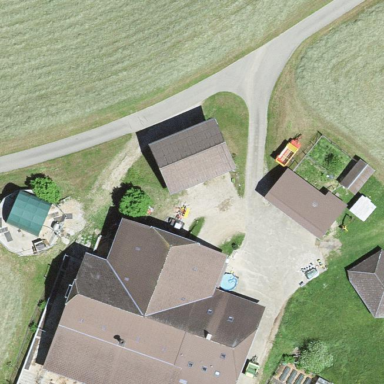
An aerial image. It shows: Farm building.